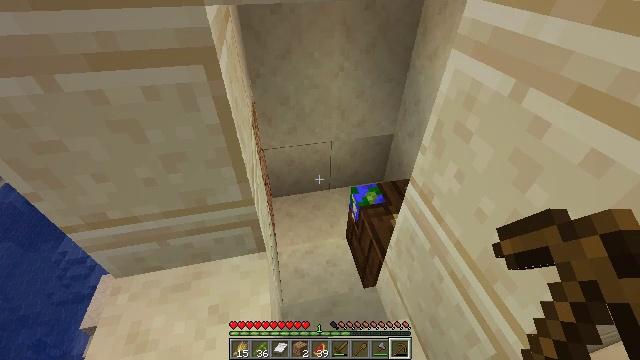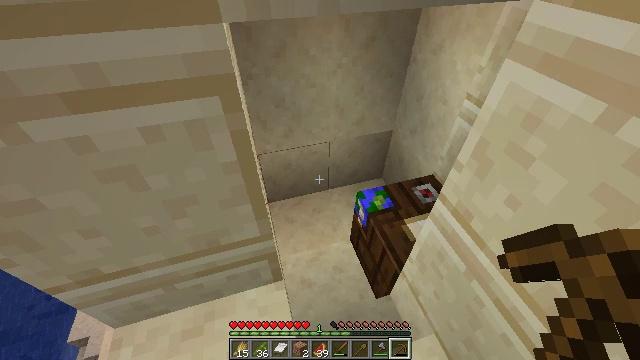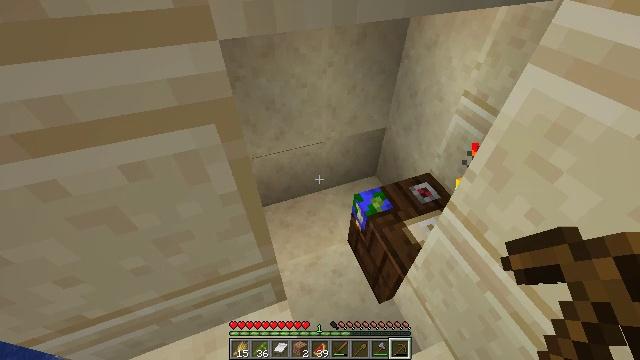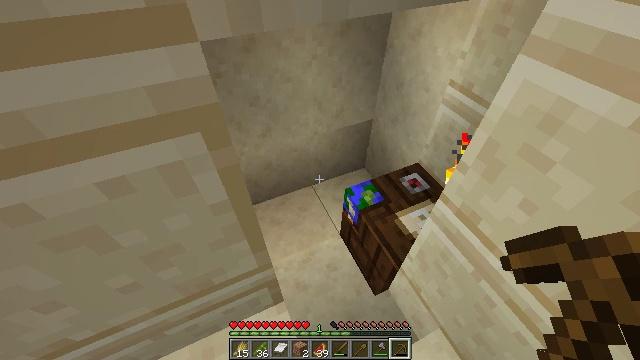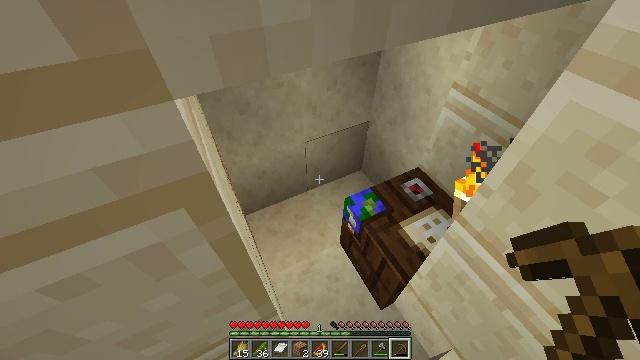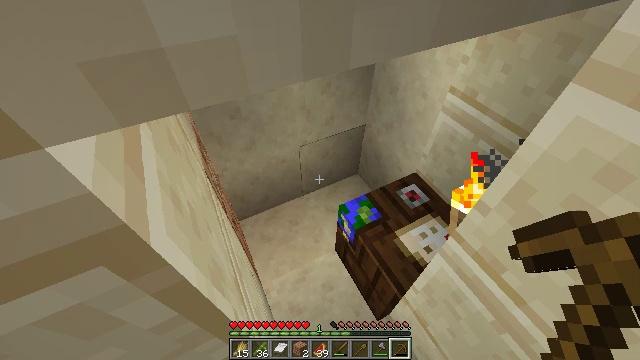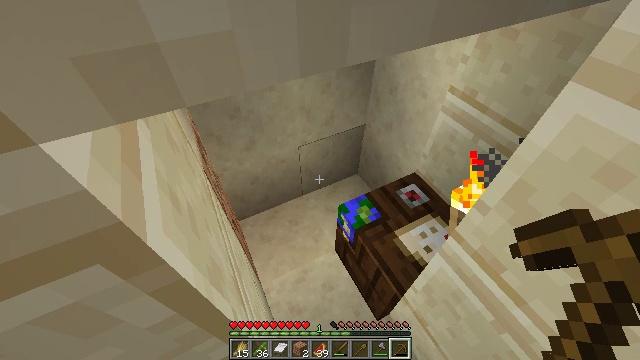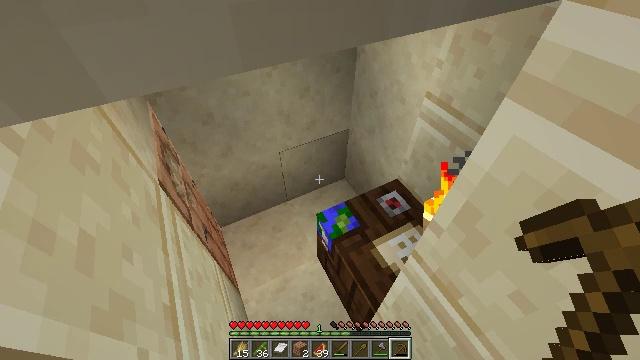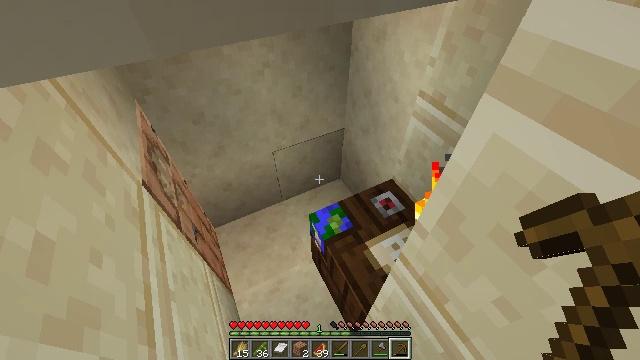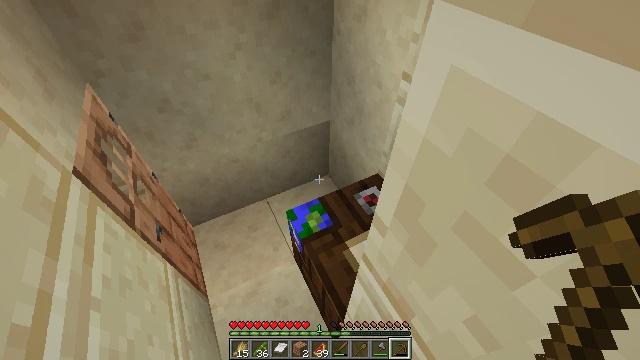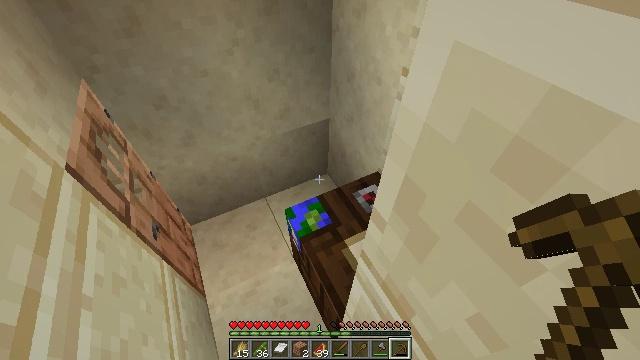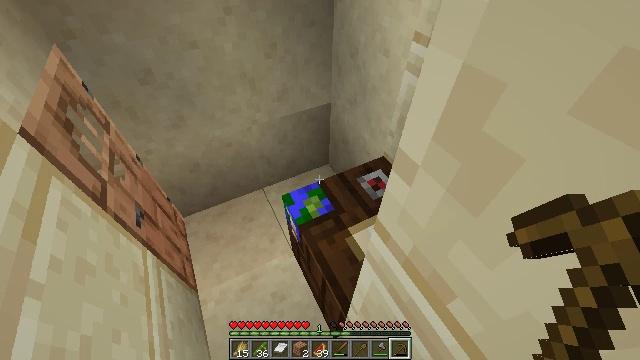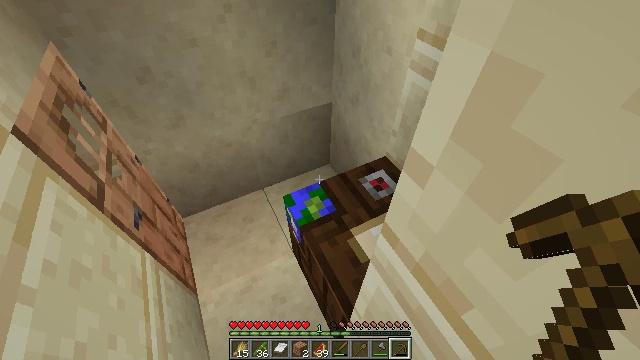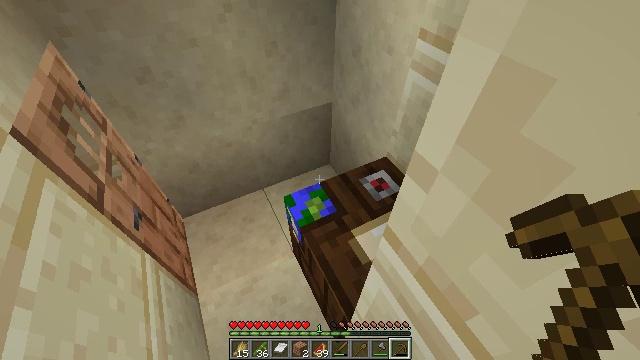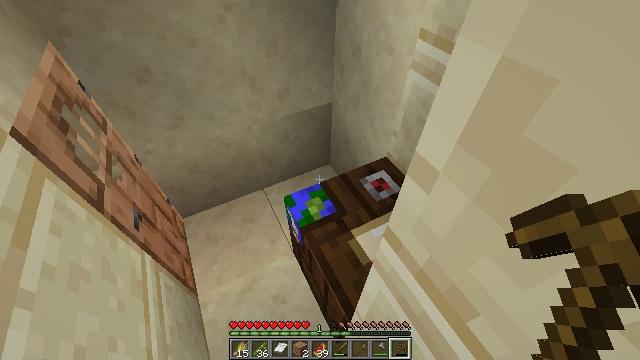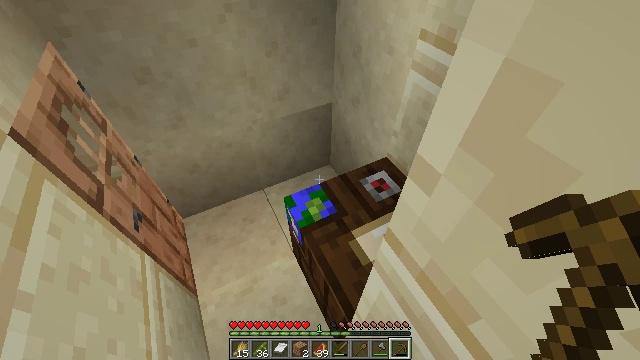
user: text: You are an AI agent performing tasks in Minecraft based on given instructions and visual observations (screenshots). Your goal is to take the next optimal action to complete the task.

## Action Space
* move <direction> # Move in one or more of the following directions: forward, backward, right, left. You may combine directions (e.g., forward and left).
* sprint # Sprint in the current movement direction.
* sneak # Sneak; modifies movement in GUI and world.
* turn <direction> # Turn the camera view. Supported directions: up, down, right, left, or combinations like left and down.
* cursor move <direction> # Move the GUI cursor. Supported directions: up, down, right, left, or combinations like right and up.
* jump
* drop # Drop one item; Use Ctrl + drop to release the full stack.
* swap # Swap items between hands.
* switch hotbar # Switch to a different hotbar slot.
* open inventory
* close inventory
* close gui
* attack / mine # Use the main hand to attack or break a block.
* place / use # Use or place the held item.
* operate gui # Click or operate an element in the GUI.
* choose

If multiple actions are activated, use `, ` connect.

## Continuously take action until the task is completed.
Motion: motion action
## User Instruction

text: Collect the sandstone slab from the structure.
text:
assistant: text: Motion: move forward and move left, turn right and down
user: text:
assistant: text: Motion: move forward, turn right and down
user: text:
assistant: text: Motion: move forward, turn right and down
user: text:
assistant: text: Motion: move forward, turn right and down
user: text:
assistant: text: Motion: move forward
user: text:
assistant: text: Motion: move forward and move right
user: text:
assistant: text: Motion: move forward and move right
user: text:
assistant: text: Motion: move forward and move right
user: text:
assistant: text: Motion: move forward and move right
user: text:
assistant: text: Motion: move forward
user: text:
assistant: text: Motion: no_op
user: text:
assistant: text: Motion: no_op
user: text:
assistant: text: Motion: no_op
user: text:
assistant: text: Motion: no_op
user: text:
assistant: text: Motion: no_op
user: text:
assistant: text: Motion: no_op
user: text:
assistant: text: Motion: no_op
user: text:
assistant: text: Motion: move left, turn left
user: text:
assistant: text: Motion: move left
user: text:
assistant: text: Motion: move left
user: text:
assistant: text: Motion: turn right
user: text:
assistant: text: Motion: turn right
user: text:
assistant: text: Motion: turn right
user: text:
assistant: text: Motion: turn right
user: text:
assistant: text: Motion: turn right
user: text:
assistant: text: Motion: turn right
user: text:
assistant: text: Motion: no_op
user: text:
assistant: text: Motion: no_op
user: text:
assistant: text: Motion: turn left
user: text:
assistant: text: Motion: no_op